Question: I'm trying to create query that will return two results where those two results have the same unique column ID.
I have written a query that uses variables but it causes my C# application to fail.
Here is the query that I wrote that works in SQL but I am trying to use a subquery instead of SQL variables and two separate queries :
'''
declare @@ItemID varchar(50)
set @@ItemID = (select itemdie_id from TEN_Item_Die_Window
where sequence_nr = 1 and itemdiewin_w = 3.5 and itemdiewin_l = 1.25 and
itemdiewin_left = 0 and itemdiewin_bottom = 2)
select * from TEN_Item_Die_Window
where @@ItemID = itemdie_id and sequence_nr = 2 and itemdiewin_w = 3.75 and
itemdiewin_l = 1.25 and itemdiewin_left = .125 and itemdiewin_bottom = 0
'''
Here is my original query that I am trying to modify to have a subquery (I should always get two results but I am only looking for the two where the first result equals the conditions in the where clause (from first where clause) and the second result matches the itemdie_id from the first where clause and matches the rest of the where condition from the second where clause :
'''
select * from TEN_Item_Die_Window
where sequence_nr = 1 and itemdiewin_w = 3.5 and itemdiewin_l = 1.25 and
itemdiewin_left = 0 and itemdiewin_bottom = 2
or sequence_nr = 2 and itemdiewin_w = 3.75 and itemdiewin_l = 1.25 and
itemdiewin_left = .125 and itemdiewin_bottom = 0
'''
Here is an image of the results I am trying to get:

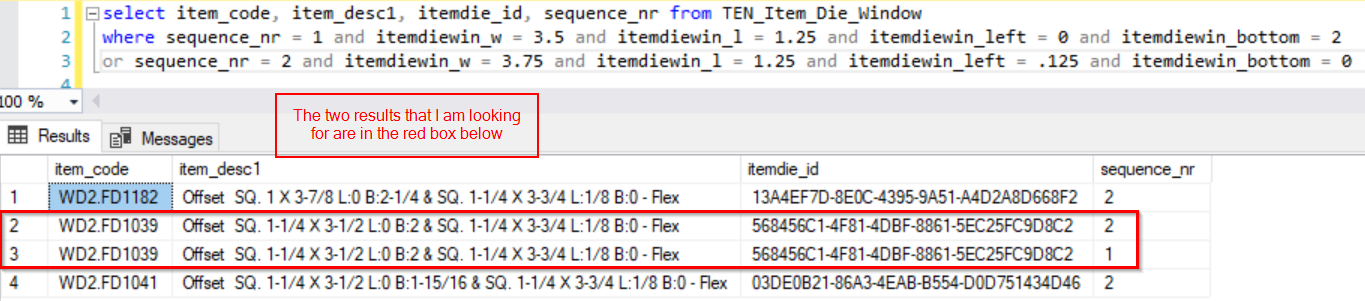
Answer: is this what you want?
'''
select
x.*
from
TEN_Item_Die_Window as x
join ( select
itemdie_id
from
TEN_Item_Die_Window
where
sequence_nr = 2
and itemdiewin_w = 3.75
and itemdiewin_l = 1.25
and itemdiewin_left = .125
and itemdiewin_bottom = 0) as y on x.itemdie_id = y.itemdie_id
where
x.sequence_nr = 1
and x.itemdiewin_w = 3.5
and x.itemdiewin_l = 1.25
and x.itemdiewin_left = 0
and x.itemdiewin_bottom = 2
or x.sequence_nr = 2
and x.itemdiewin_w = 3.75
and x.itemdiewin_l = 1.25
and x.itemdiewin_left = .125
and x.itemdiewin_bottom = 0
'''
perhaps you should add another join if the row with first condition can also be skipped
'''
select
x.*
from
TEN_Item_Die_Window as x
join ( select
itemdie_id
from
TEN_Item_Die_Window
where
sequence_nr = 2
and itemdiewin_w = 3.75
and itemdiewin_l = 1.25
and itemdiewin_left = .125
and itemdiewin_bottom = 0) as y on x.itemdie_id = y.itemdie_id
join ( select
itemdie_id
from
TEN_Item_Die_Window
where
sequence_nr = 1
and itemdiewin_w = 3.5
and itemdiewin_l = 1.25
and itemdiewin_left = 0
and itemdiewin_bottom = 2) as z on x.itemdie_id = z.itemdie_id
where
x.sequence_nr = 1
and x.itemdiewin_w = 3.5
and x.itemdiewin_l = 1.25
and x.itemdiewin_left = 0
and x.itemdiewin_bottom = 2
or x.sequence_nr = 2
and x.itemdiewin_w = 3.75
and x.itemdiewin_l = 1.25
and x.itemdiewin_left = .125
and x.itemdiewin_bottom = 0
'''
another solution with window functions
'''
select
*
from
( select
*,
count(*) over( partition by
itemdie_id) as rows_count
from
TEN_Item_Die_Window
where
sequence_nr = 1
and itemdiewin_w = 3.5
and itemdiewin_l = 1.25
and itemdiewin_left = 0
and itemdiewin_bottom = 2
or sequence_nr = 2
and itemdiewin_w = 3.75
and itemdiewin_l = 1.25
and itemdiewin_left = .125
and itemdiewin_bottom = 0)
where
rows_count = 2
'''